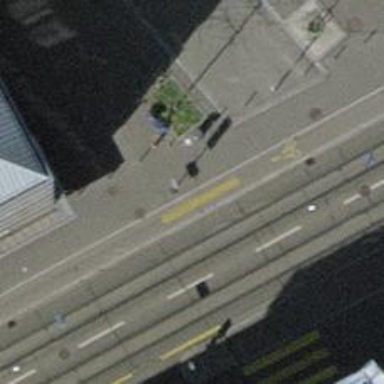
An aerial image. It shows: Kerb barrier.